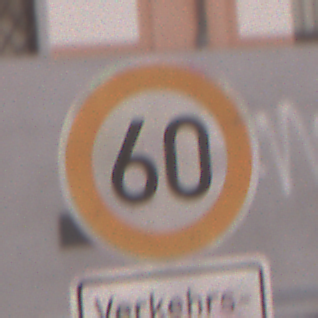
Verkehrszeichen: Geschwindigkeit60
Zusatzzeichen unten: HinweisGeaenderteVorfahrtVerkehrsfuehrungVerkehrsregelung2
Umgebung: Outdoor, Urban
Tageszeit: MorningAfternoon
Wetter: PartlyCloudy
Licht: Natural
Jahreszeit: NotSpecified
Kontrast: LowContrast